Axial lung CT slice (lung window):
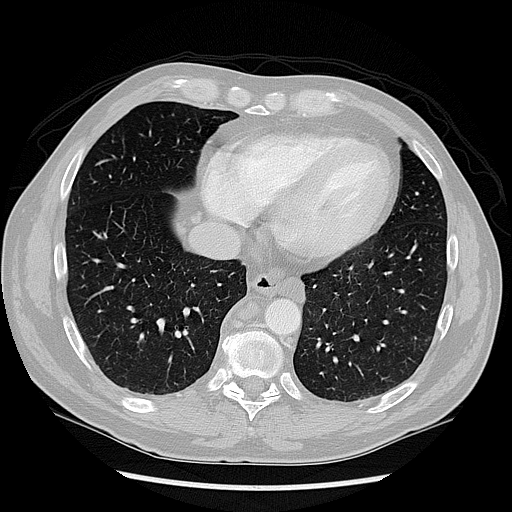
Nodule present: no